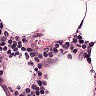
Metastatic tissue present: no